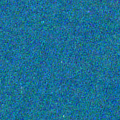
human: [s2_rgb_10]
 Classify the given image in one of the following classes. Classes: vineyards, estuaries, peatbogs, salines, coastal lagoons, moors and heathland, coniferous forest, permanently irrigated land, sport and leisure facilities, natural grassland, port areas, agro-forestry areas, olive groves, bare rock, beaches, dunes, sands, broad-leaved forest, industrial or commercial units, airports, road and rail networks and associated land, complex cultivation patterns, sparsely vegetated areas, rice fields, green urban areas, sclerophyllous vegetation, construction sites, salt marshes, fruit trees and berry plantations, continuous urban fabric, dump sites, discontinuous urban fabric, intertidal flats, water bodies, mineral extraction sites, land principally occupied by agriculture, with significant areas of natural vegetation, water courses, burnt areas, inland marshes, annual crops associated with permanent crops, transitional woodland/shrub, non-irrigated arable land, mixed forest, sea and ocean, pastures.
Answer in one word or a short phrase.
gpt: sea and ocean